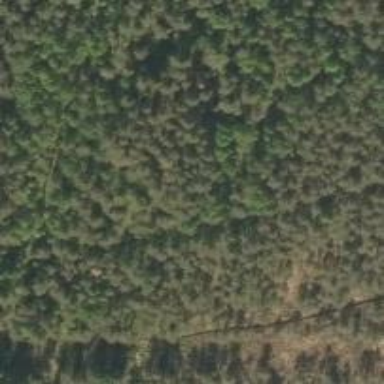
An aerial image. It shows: Woodland with needle-leaved trees.